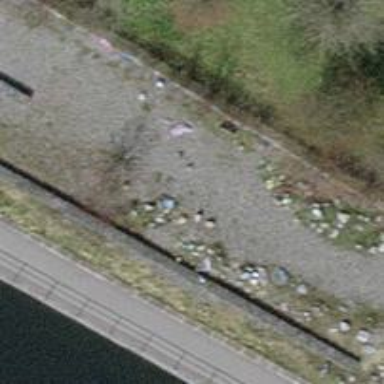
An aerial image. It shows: Abandoned railway.